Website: home-depot
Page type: customer-info-address
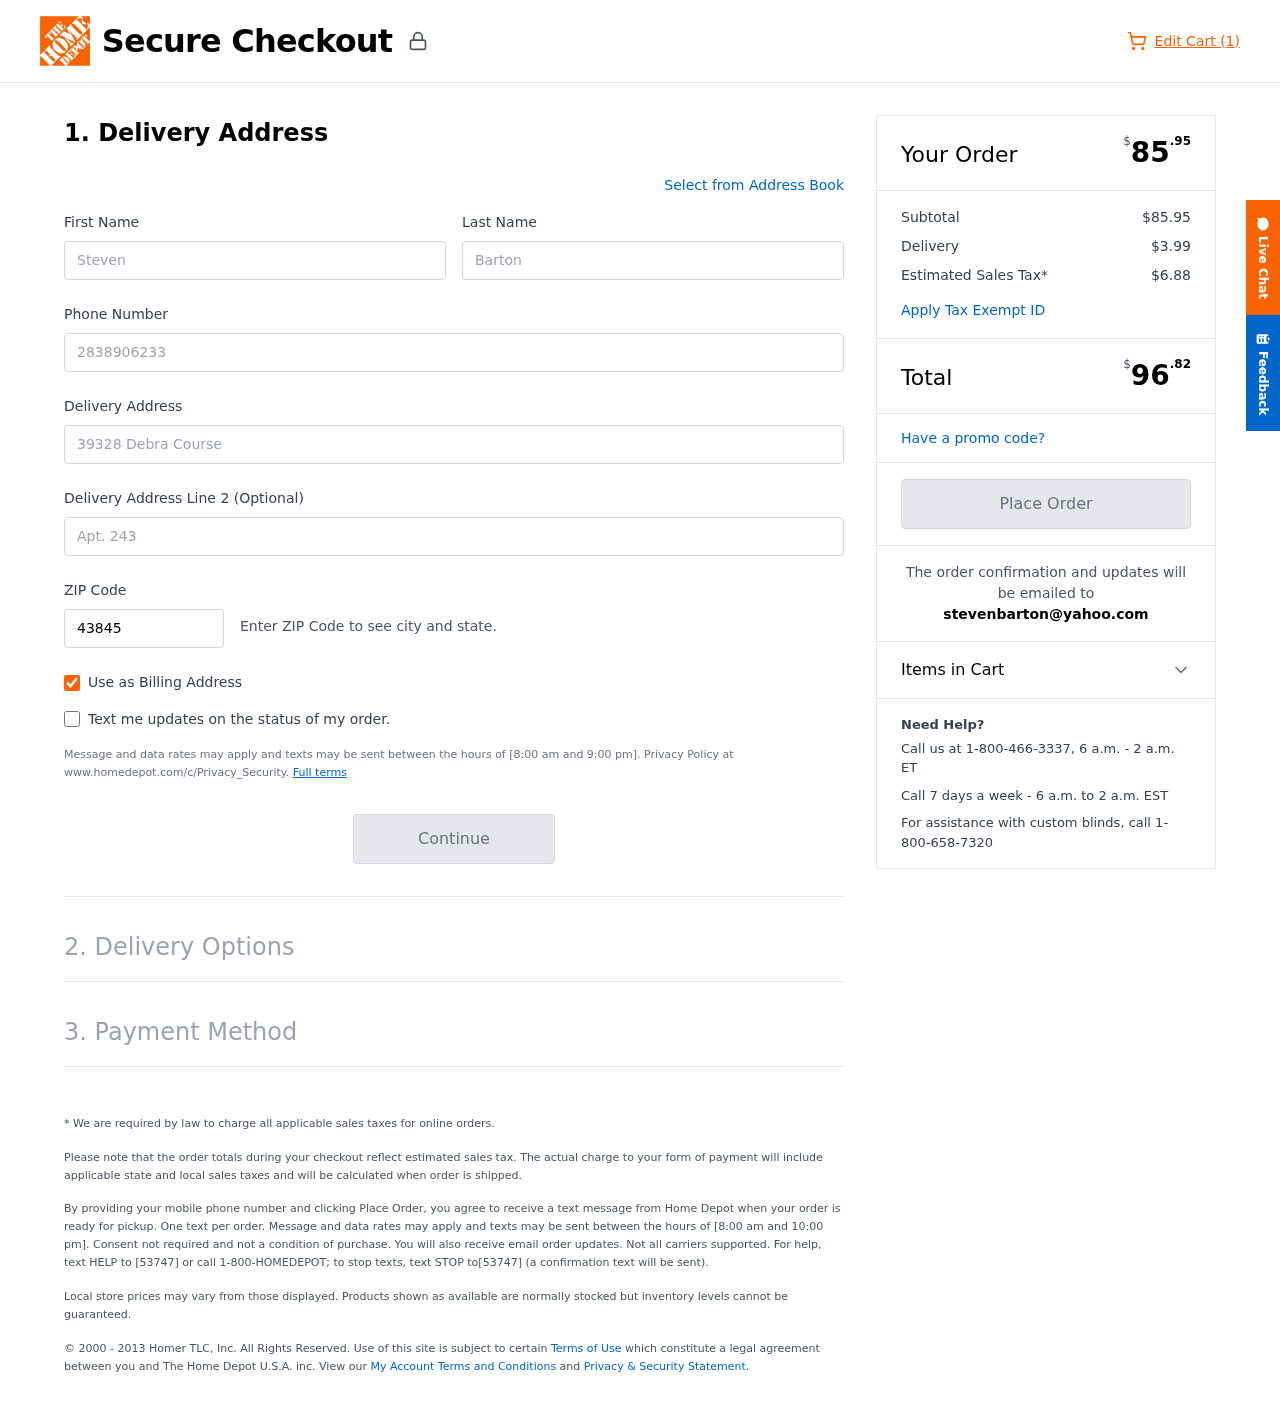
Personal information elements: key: PII_EMAIL
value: stevenbarton@yahoo.com
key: PII_FIRSTNAME
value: Steven
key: PII_LASTNAME
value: Barton
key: PII_PHONE
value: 2838906233
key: PII_POSTCODE
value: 43845
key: PII_STREET
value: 39328 Debra Course
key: PII_STREET2
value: Apt. 243
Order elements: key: ORDER_NUM_ITEMS
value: Edit Cart (1)
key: ORDER_SUBTOTAL_HEADER
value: $85.95
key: ORDER_SUBTOTAL
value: $85.95
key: ORDER_SHIPPING_COST
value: $3.99
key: ORDER_TAX
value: $6.88
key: ORDER_TOTAL2
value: $96.82